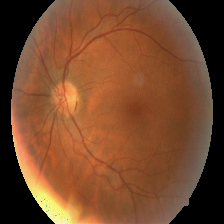
Diabetic retinopathy grade: No DR